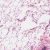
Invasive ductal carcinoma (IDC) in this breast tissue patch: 0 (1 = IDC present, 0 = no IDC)